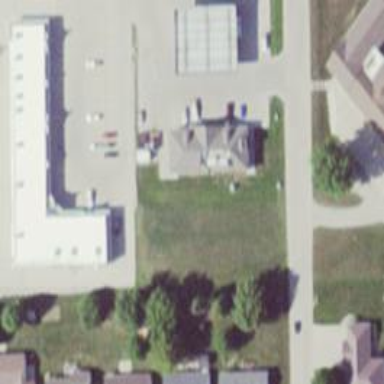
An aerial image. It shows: Convenience shop.